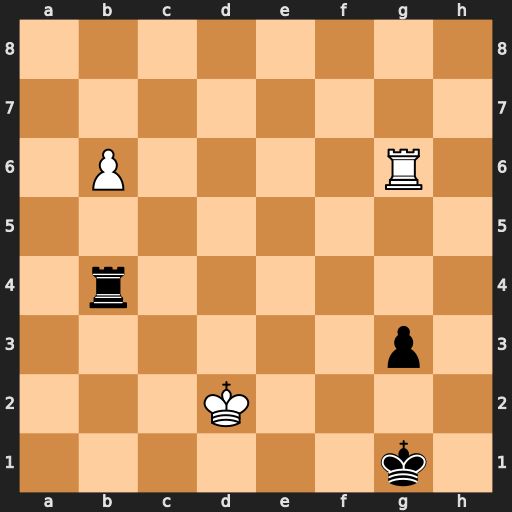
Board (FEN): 8/8/1P4R1/8/1r6/6p1/3K4/6k1
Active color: w
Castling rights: -
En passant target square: -
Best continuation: Rxg3+ Kf2 Rg6